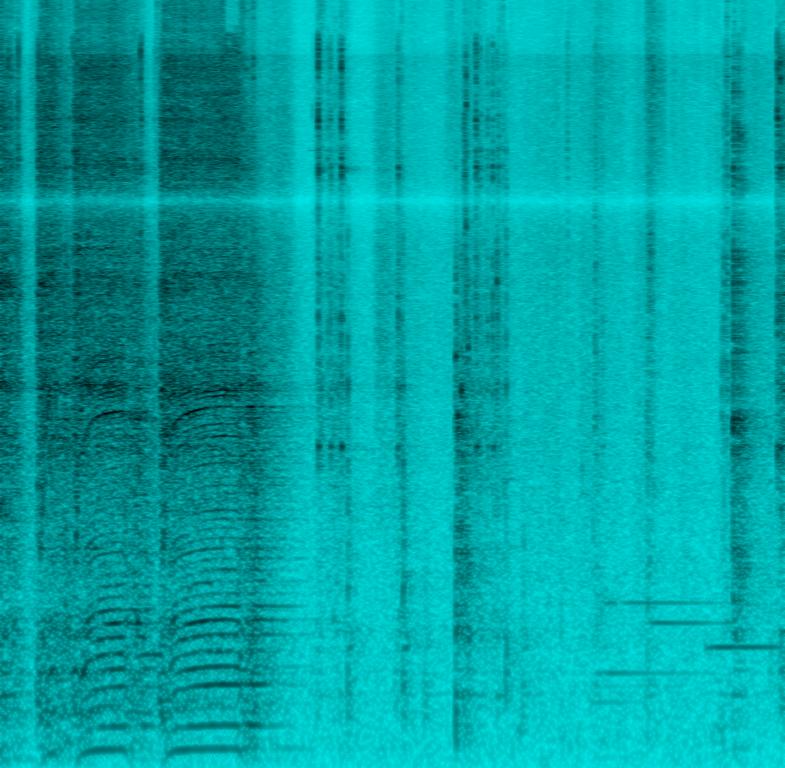
This clip is an instrumental with dissonant sounds like whirring, an engine starting, door bell or elevator bell , clattering and rustling. This is an amateur home recording.